Field crop: tomato
Growth stage: 1
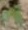
Species: solanum